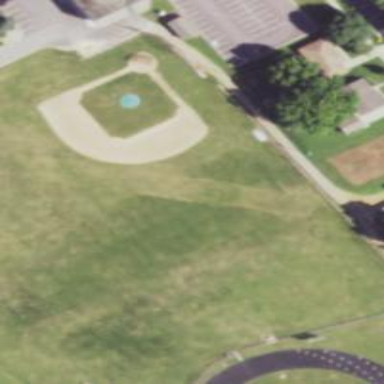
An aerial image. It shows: Baseball pitch for leisure land.